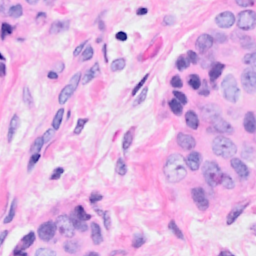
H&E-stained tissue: Breast